Question: I am a developer in Korea.
I avail weak point very English.
Try to draw the ocean map using OpenGL ES.
Therefore, it is us with a direct manipulation of movement when you touch the screen, zoom in / zoom out function.
To get the movement value to know the difference between the width height of the screen according to the zoom state of each is likely to be.
Is there a way to check the internal coordinates of the lower right and the most coordinate of the top left of the screen to be projected in the current Android?
We can not speak English, you can complement the description of the picture.

Please help me.
Are unable to work.
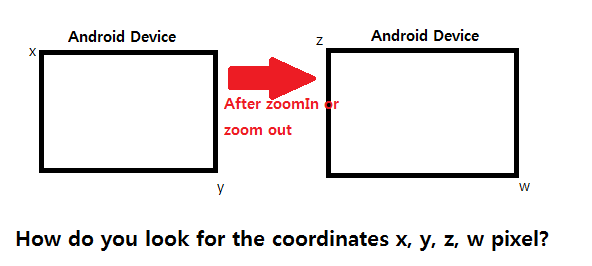
Answer: I Hope this will help you:
'''
getWindow().getWindowManager().getDefaultDisplay().getWidth();
getWindow().getWindowManager().getDefaultDisplay().getHeight();
'''